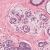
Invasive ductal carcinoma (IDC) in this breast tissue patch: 0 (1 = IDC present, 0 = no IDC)